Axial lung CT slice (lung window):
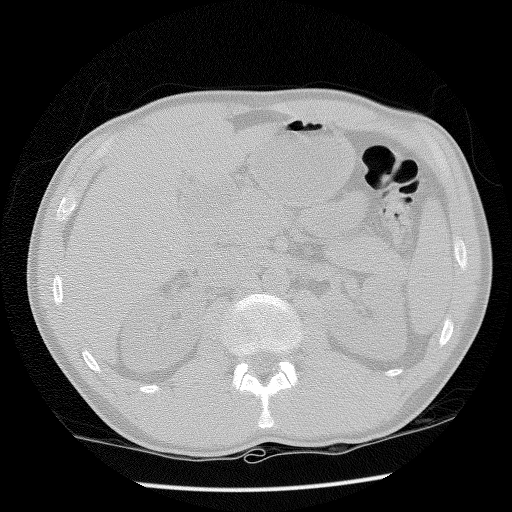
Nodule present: no